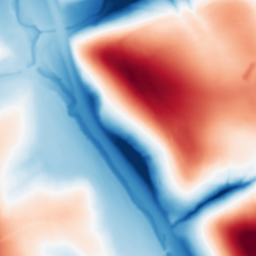
Category: multiscale
Decomposition family: dog
Decomposition parameters: sigma_low: 1
sigma_high: 50
Upsampling method: linear_exact
Upsampling parameters: scale: 8
Upsampling scale: 8